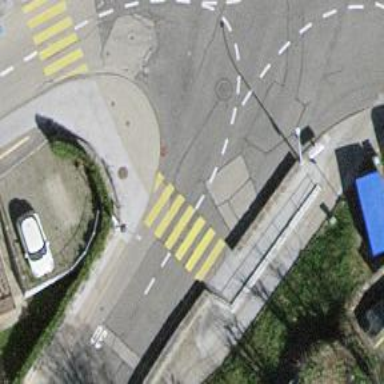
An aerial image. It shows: Marked crossing on the road.